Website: bh-photo
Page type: billing-address
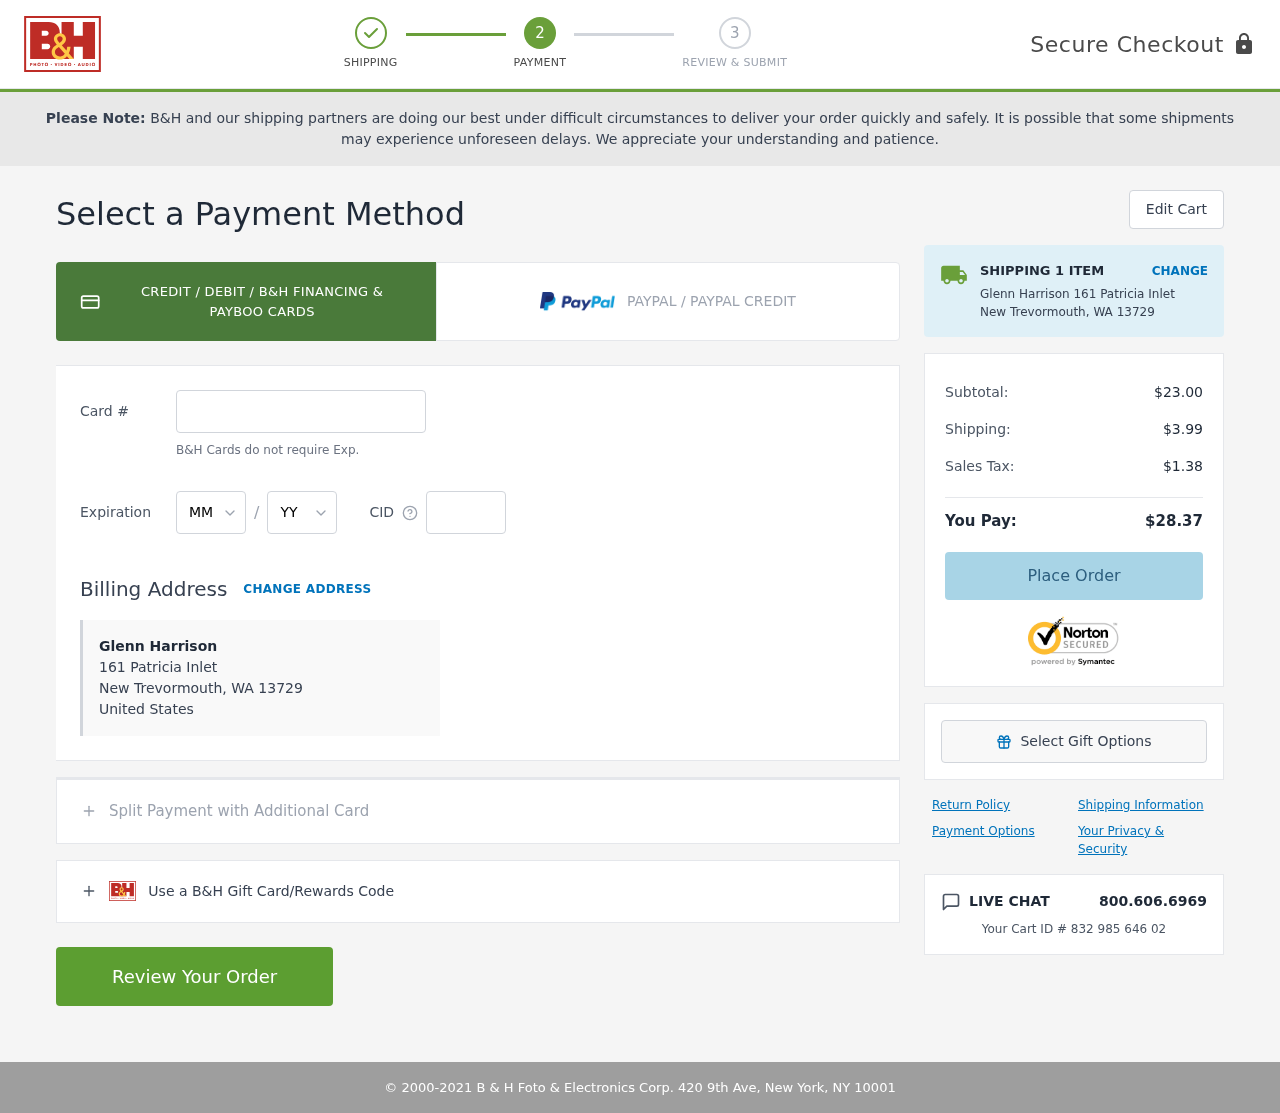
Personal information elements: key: PII_CARD_CVV
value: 5058
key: PII_CARD_EXPIRY_MONTH
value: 11
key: PII_CARD_EXPIRY_YEAR
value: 30
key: PII_CARD_NUMBER
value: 3718 2162 5266 481
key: PII_CITY
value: New Trevormouth
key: PII_COUNTRY
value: United States
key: PII_FULLNAME
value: Glenn Harrison
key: PII_POSTCODE
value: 13729
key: PII_STATE_ABBR
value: WA
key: PII_STREET
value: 161 Patricia Inlet
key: PII_FULLNAME2
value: Glenn Harrison
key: PII_STREET2
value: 161 Patricia Inlet
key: PII_CITY_STATE_ZIP2
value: New Trevormouth, WA
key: PII_POSTCODE2
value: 13729
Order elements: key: ORDER_NUM_ITEMS
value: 1
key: ORDER_SUBTOTAL
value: $23.00
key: ORDER_SHIPPING_COST
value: $3.99
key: ORDER_TAX
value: $1.38
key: ORDER_TOTAL
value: $28.37
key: ORDER_ID
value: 832 985 646 02